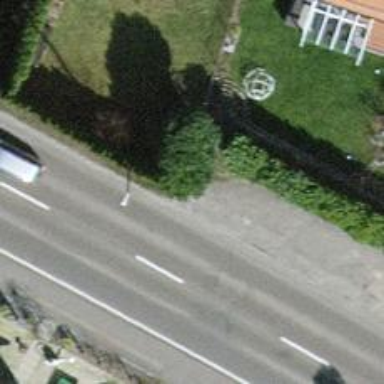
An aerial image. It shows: Fence.